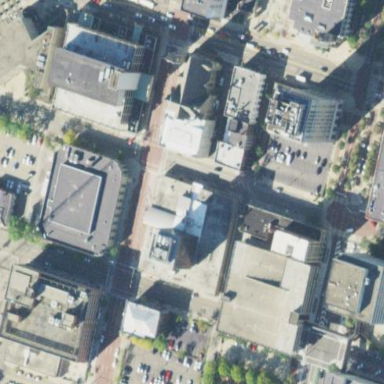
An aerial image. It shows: Town hall building.